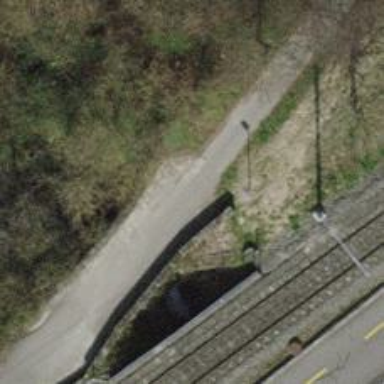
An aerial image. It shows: Footway bridge with fine gravel surface.